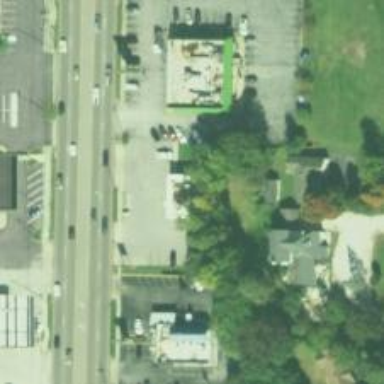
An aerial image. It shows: Convenience shop.